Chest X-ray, AP view. Patient: 43 years old, sex F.
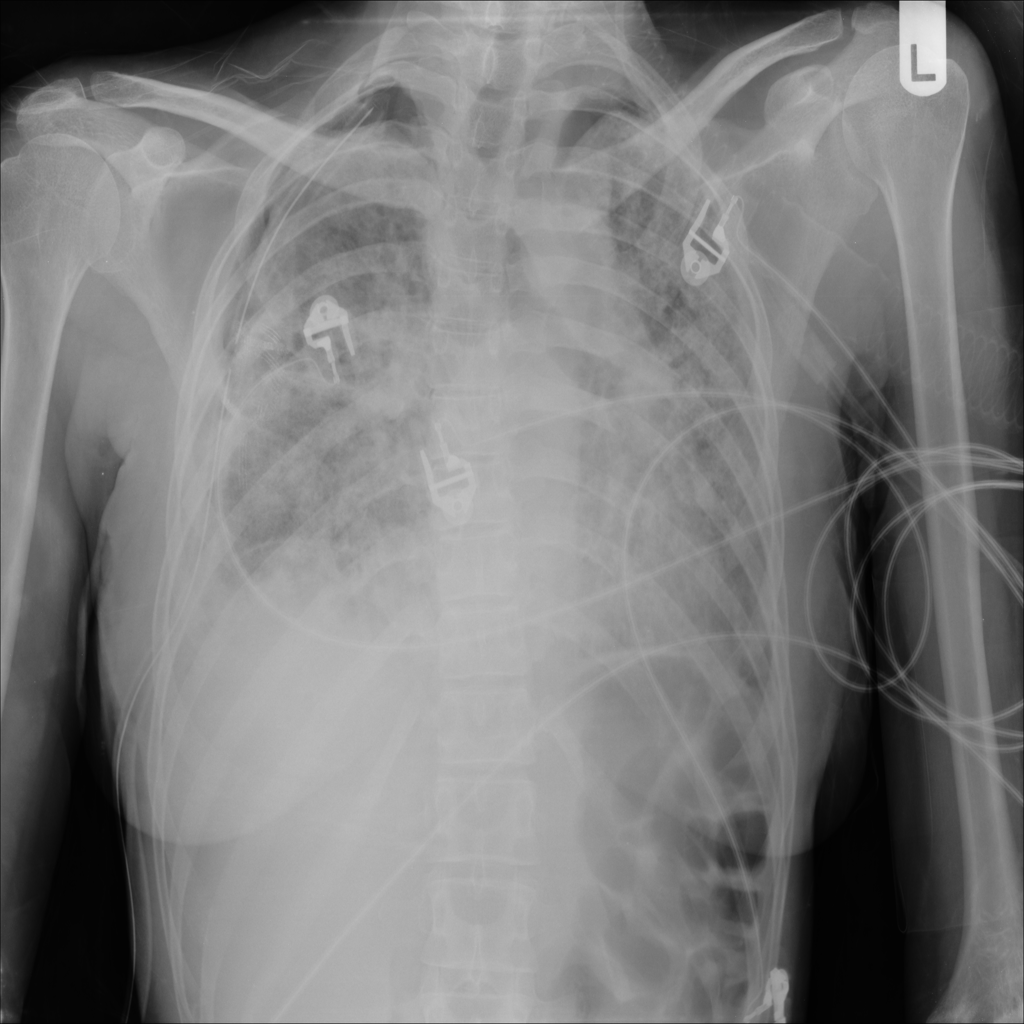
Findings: Pneumothorax